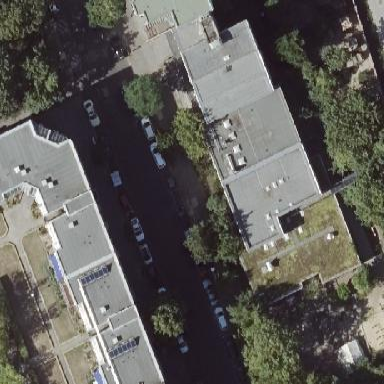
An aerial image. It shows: School building.